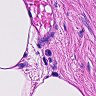
Metastatic tissue present: no